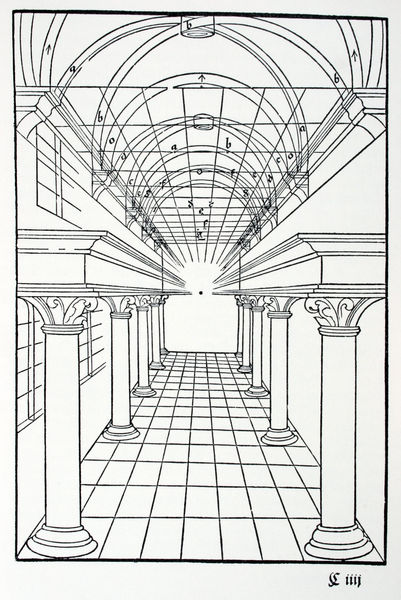
Titel: Eyn schön nützlich büchlin und underweisung der kunst des Messens mit dem Zirckel, Richtscheidt oder Linial - Seite 31
Künstler: Hieronymus Rodler
Standort: viele Standorte
Institution: Seriendruck
Schlagwörter: kämpfer, weiß, fenster, grau, kariert, pfeiler, raum, schwarz, skizze, säule, säulen, zeichnung, blick, dach, karo, karriert, ornament, wand, architektur, barock, sockel, steine, innenraum, signatur, horizont, gitter, kirche, boden, decke, innen, gotik, rund, holzschnitt, ansicht, bogen, perspektive, studie, mauer, grafik, graphik, linien, empore, saal, rundbogen, joche, kuppel, detail, symmetrie, zahlen, ornamente, tiefe, plinthe, halle, flucht, rechtecke, bögen, fussboden, karos, gang, arkade, kolonnade, gewölbe, buch, kreuz, rechteck, balustrade, linie, technik, zentralperspektive, symmetrisch, rippen, druck, schwarzweiss, seite, fliesen, illustration, buchstaben, punkt, kacheln, entwurf, schematisch, tinte, schema, architrav, kapitelle, kathedrale, kapitell, schlussstein, kirchenschiff, kreuzrippe, kreuzrippen, kreuzrippengewölbe, gesims, kreuzgewölbe, obergaden, freiheit, ionisch, fluchtpunkt, konstruktion, plan, konsolen, basis, dorisch, absatz, nummerierung, nummern, korinthisch, gravure, schaft, pfeil, geometrie, netz, nummer, abbildung, raster, tonne, gebälk, säulengang, gerippe, bauwerk, kreuzgang, colonne, konstruktionszeichnung, aufriss, zeichung, bauplan, tonnengewölbe, tunnelgewölbe, zweigeschossig, basen, säulenordnung, da vinci, perspektivisch, messungen, architecture, corniche, ordre, maße, anleitung, bosse, einteilung, grafi, messung, eglise, abstand, bauentwurf, gitternetz, konstruktiv, voute, kreuzkuppel, arhitektur, perspective, fluchtpunkte, belcihtung, salle, coupe, renaissance, anuli, zulaufen, alberti, fluchtlinie, schemata, säulenhals, architekturtraktat, ciiii, gotisches gewölbe, konstruktive endlichkeit, kreuzgerippe, laberti, menno, parall, perspektivenanleitung, planche, punktperspektive, raus hier!, schulbuch, srchitrav, traité, zentralpunkt, anweisung, colonnades, kreuzbogen, b, a, anweiseung, weiss#, quadrillage, préparatoire, perspertive, architectire, colones